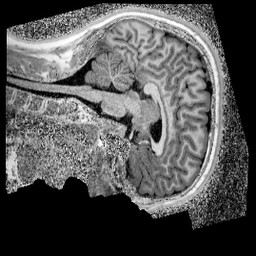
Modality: UNIT1_denoised
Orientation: sagittal
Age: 13
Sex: male
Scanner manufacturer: siemens
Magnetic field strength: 3 T
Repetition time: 4 s
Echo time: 0.00299 s